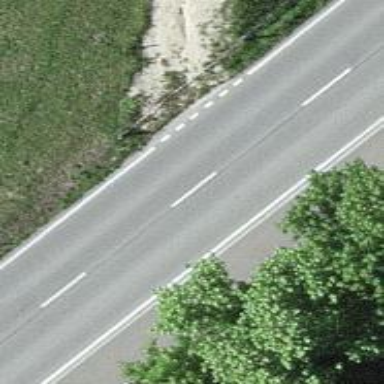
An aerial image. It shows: Primary highway with asphalt surface. There is track cycleway on the left side and sidewalk.